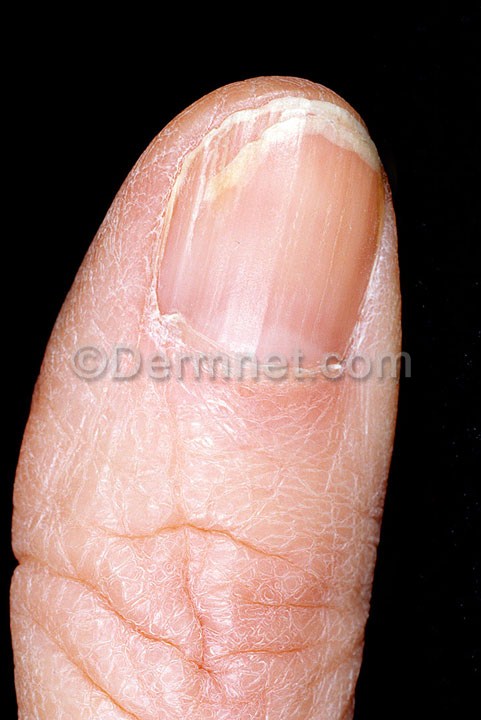
Disease: Nail Fungus and other Nail Disease